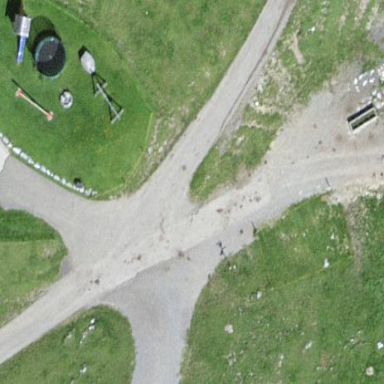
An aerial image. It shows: Grassy playground.